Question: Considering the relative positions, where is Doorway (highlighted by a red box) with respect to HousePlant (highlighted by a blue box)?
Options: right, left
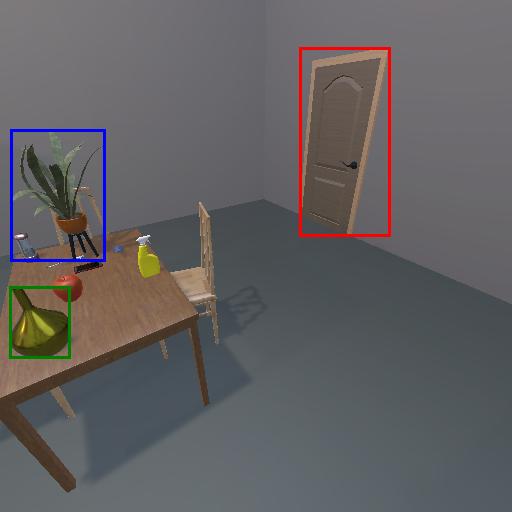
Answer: right